Question: In Visual Studio 2013 (Community edition) the HTML color-coding suddendly stopped working. The C# files looks fine but the 'cshtml'-files look pretty white.
The only addon I'm running is Resharper 8, and I've tried suspending it which had no result.

Any clues on what's going on here?
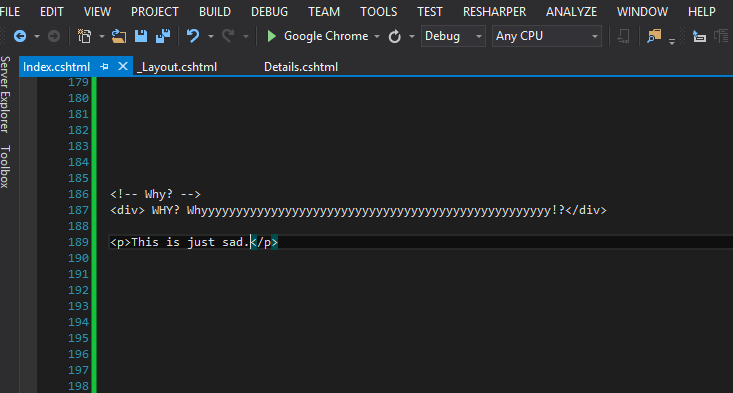
Answer: Install Visual Studio 2013 Color Theme Editor , <URL>